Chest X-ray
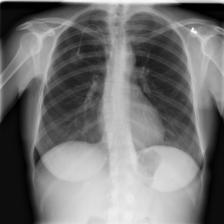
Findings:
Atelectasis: negative
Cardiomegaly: negative
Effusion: negative
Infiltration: negative
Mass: negative
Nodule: positive
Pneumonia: negative
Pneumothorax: negative
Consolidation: negative
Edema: negative
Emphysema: negative
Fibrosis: negative
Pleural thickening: negative
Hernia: negative